Field crop: maize
Growth stage: 2
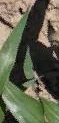
Species: maize